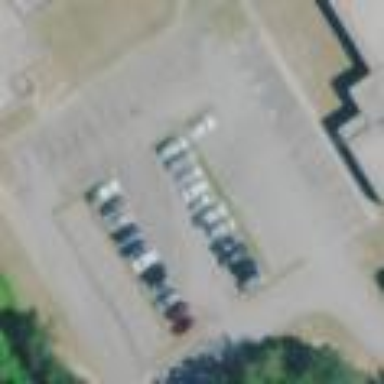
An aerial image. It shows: Parking area.